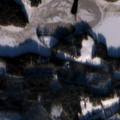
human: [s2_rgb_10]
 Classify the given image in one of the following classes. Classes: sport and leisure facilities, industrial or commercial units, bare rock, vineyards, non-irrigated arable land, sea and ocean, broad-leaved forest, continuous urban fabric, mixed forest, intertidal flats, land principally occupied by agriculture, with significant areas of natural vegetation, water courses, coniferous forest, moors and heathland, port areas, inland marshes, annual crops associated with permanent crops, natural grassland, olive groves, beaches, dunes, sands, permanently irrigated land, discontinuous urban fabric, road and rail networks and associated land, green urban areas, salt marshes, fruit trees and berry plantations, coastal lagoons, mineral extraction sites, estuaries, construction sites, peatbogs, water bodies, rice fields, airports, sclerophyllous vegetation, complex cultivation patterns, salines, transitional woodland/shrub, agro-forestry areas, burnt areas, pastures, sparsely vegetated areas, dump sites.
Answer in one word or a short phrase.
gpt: coniferous forest, mixed forest, water bodies